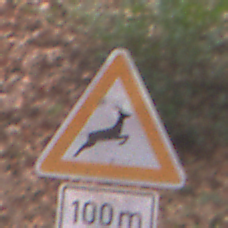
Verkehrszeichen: WildwechselLinks
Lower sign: Entfernungsangaben1
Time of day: Midday
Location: Outdoor (Nature)
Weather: Overcast
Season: Autumn
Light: Natural